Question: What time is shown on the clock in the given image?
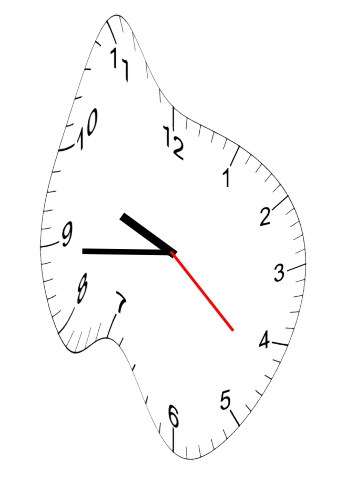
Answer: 09:44:22